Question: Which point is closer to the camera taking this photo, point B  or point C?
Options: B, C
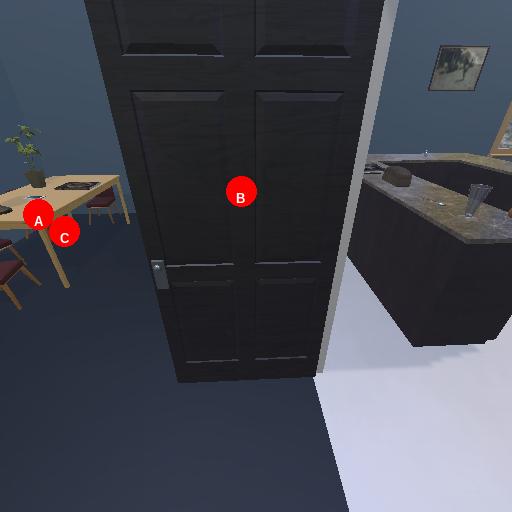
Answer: B